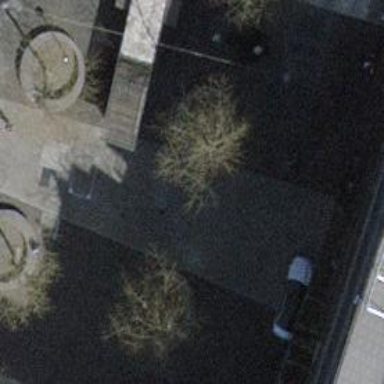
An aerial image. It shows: Outdoor seating area for leisure land.